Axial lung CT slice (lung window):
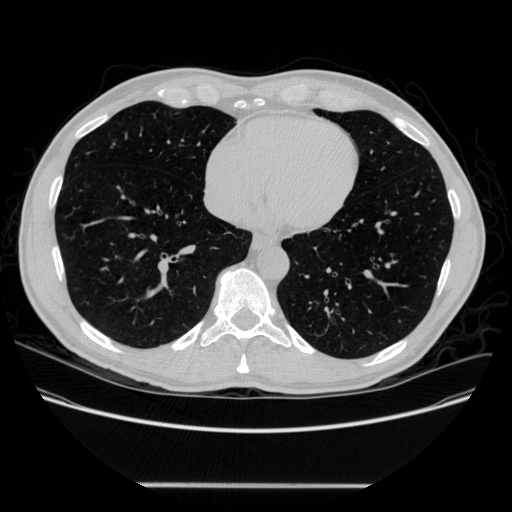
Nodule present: no